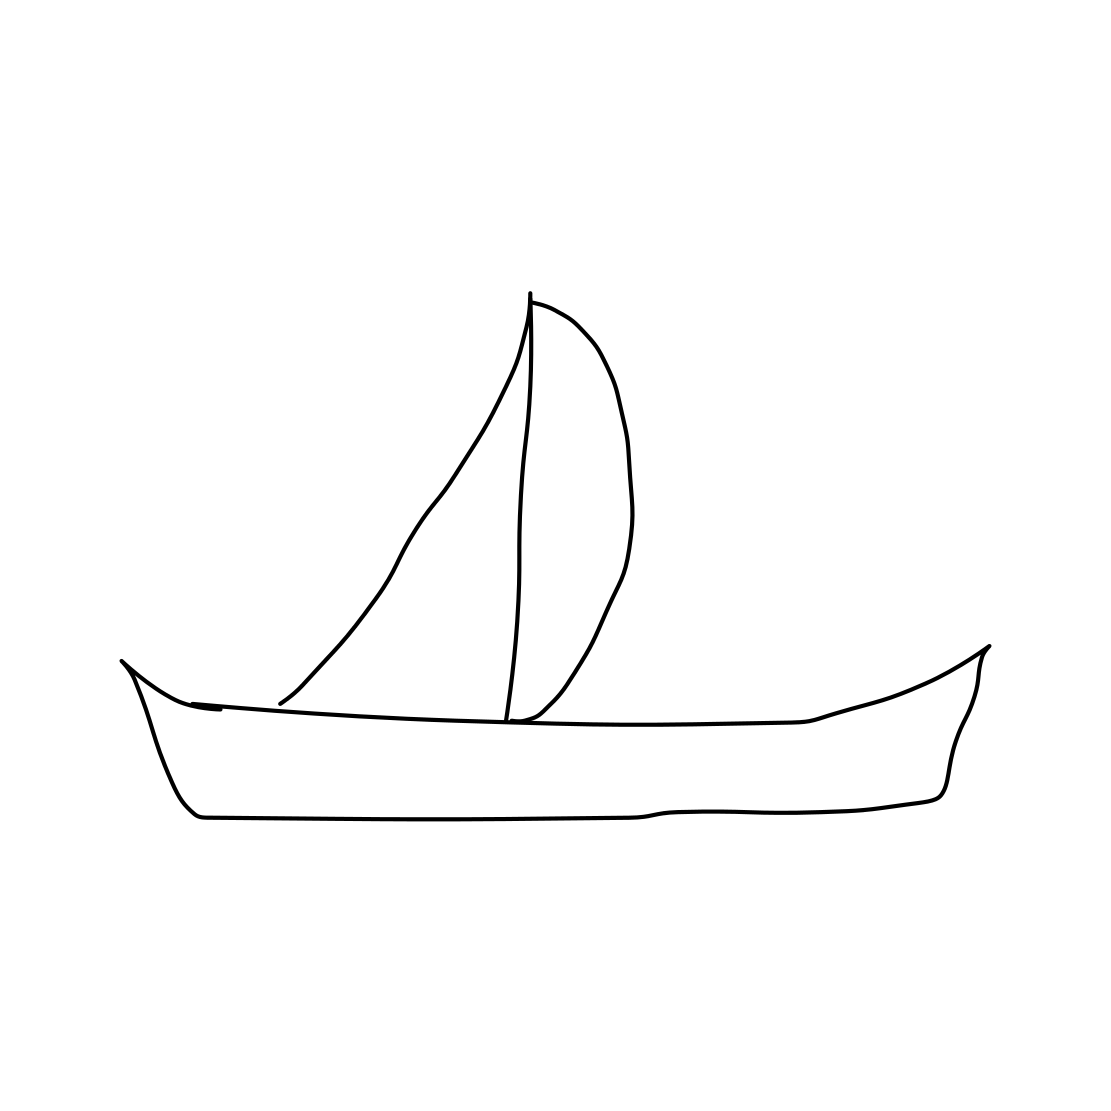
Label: sailboat